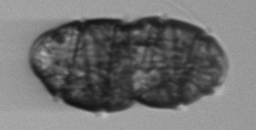
Label: Margalefidinium